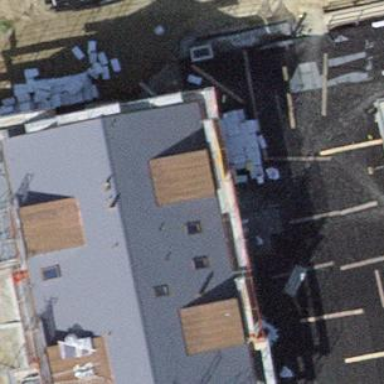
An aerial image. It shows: Gabled roof adorns the apartments building.